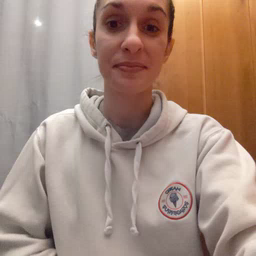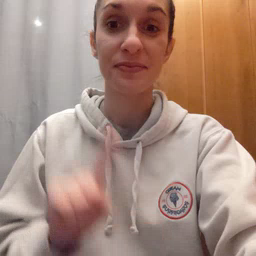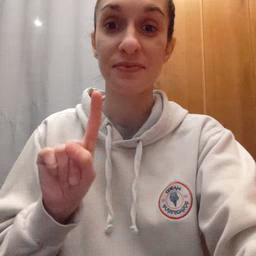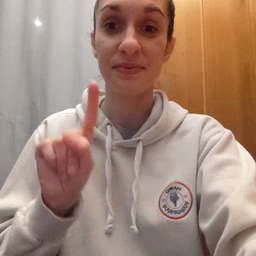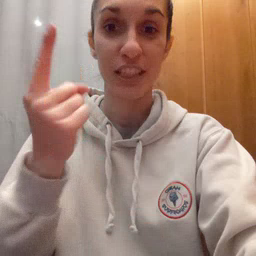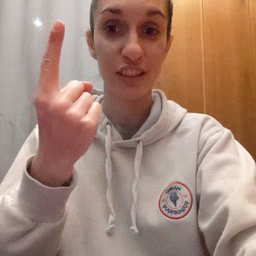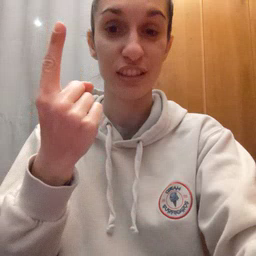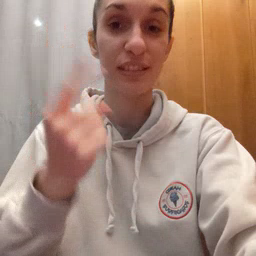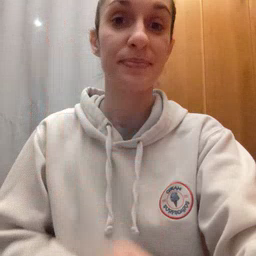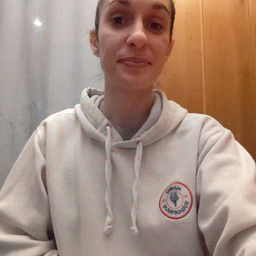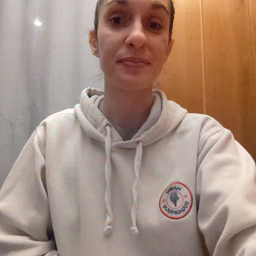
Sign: first